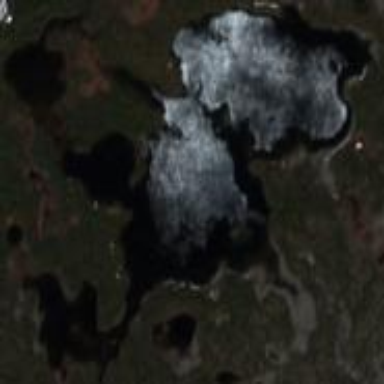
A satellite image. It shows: Serene lake.